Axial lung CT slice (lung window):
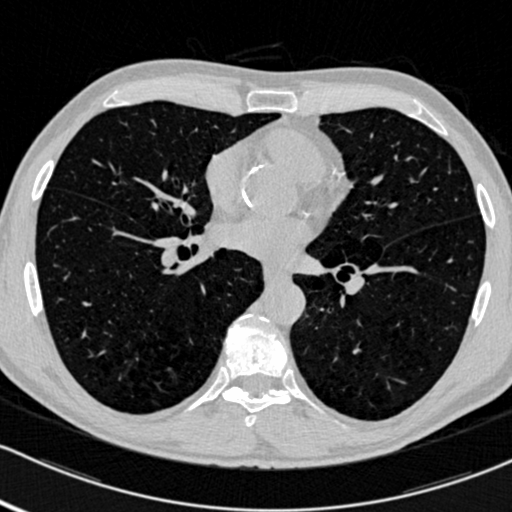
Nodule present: no